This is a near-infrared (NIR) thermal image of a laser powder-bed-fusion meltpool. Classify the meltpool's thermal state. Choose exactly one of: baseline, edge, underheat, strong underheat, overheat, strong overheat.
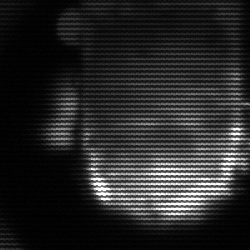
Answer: baseline